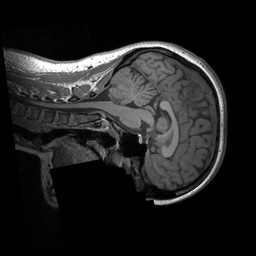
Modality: T1w
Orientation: sagittal
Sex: female
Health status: ill
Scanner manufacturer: siemens
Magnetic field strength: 3 T
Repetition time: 1.66 s
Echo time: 0.00254 s